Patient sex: M
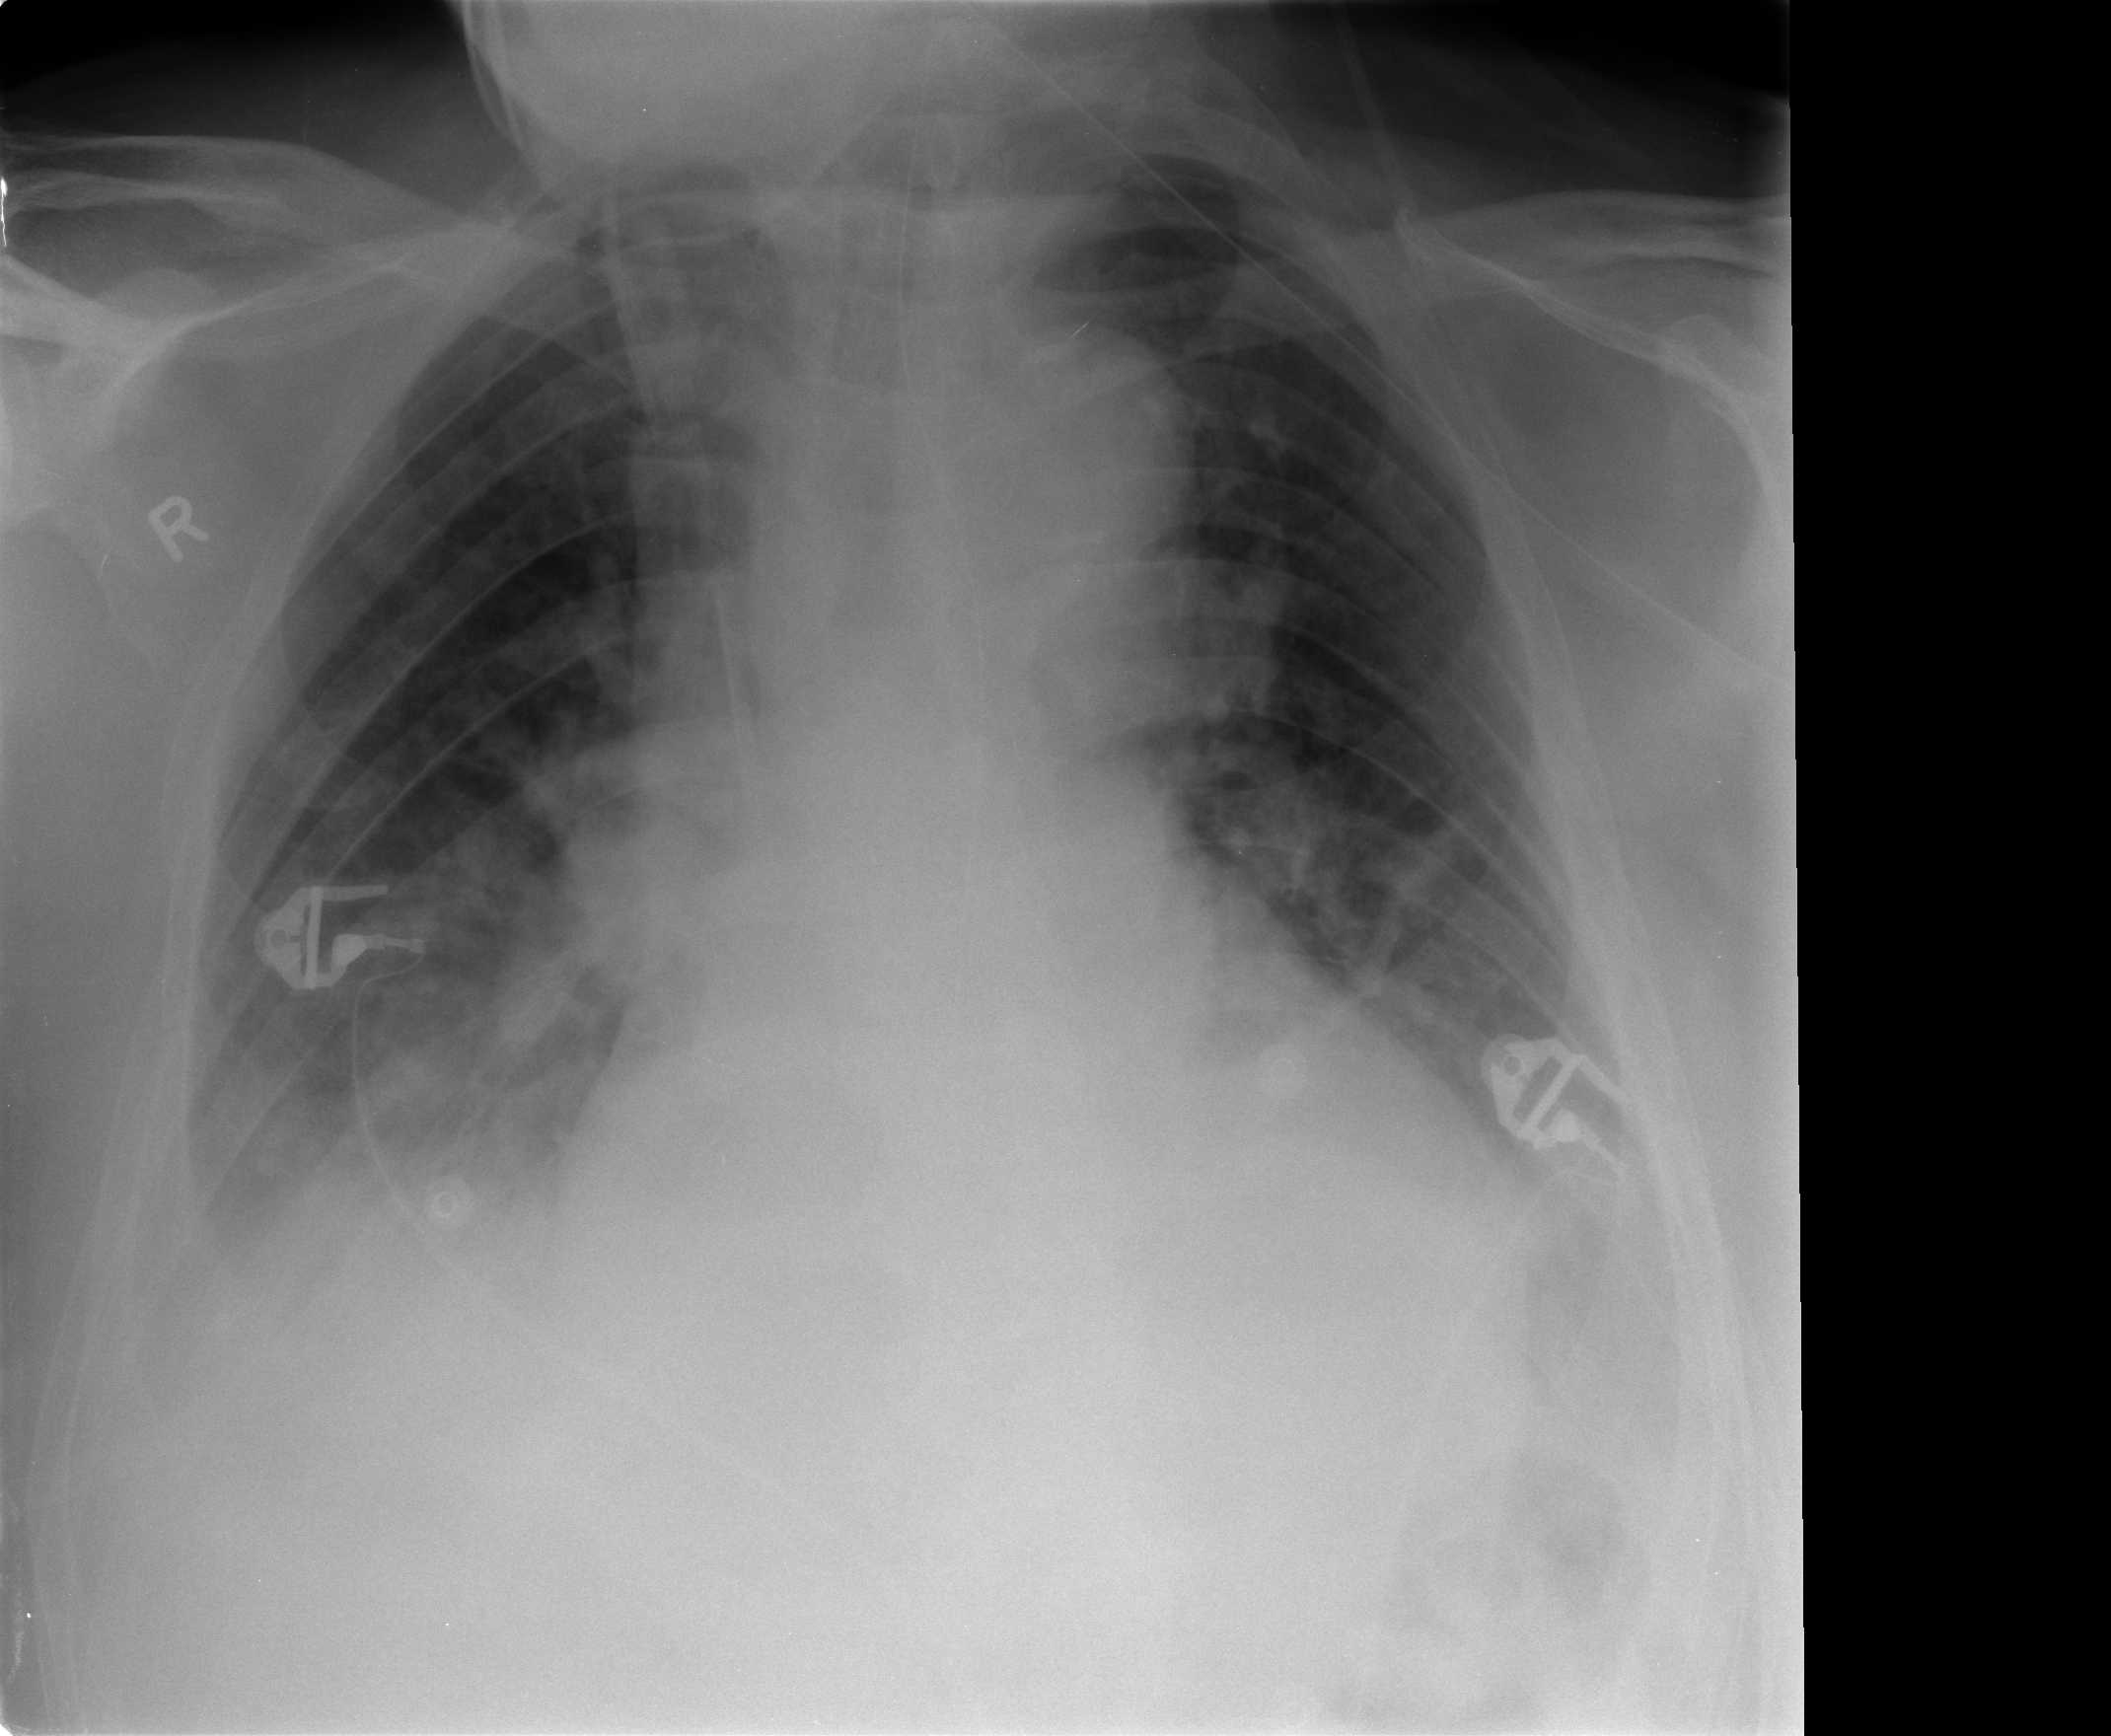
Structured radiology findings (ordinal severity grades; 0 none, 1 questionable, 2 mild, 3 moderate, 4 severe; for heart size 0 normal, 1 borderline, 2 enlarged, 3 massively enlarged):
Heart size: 2
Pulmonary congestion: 2
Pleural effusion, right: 2
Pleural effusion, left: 2
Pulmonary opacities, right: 0
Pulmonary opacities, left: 0
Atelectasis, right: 2
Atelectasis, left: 1